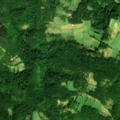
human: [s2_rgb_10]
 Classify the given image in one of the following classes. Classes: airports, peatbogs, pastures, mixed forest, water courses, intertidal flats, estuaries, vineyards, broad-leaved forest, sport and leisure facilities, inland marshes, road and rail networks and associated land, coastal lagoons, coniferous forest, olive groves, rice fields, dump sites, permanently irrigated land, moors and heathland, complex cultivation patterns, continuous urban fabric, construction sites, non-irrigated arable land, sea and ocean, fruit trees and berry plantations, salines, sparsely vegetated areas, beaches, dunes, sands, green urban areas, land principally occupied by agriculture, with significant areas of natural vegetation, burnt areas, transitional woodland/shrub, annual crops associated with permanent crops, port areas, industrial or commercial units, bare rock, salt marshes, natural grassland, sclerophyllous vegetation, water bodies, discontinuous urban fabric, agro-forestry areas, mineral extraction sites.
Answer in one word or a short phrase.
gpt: complex cultivation patterns, land principally occupied by agriculture, with significant areas of natural vegetation, broad-leaved forest, coniferous forest, transitional woodland/shrub